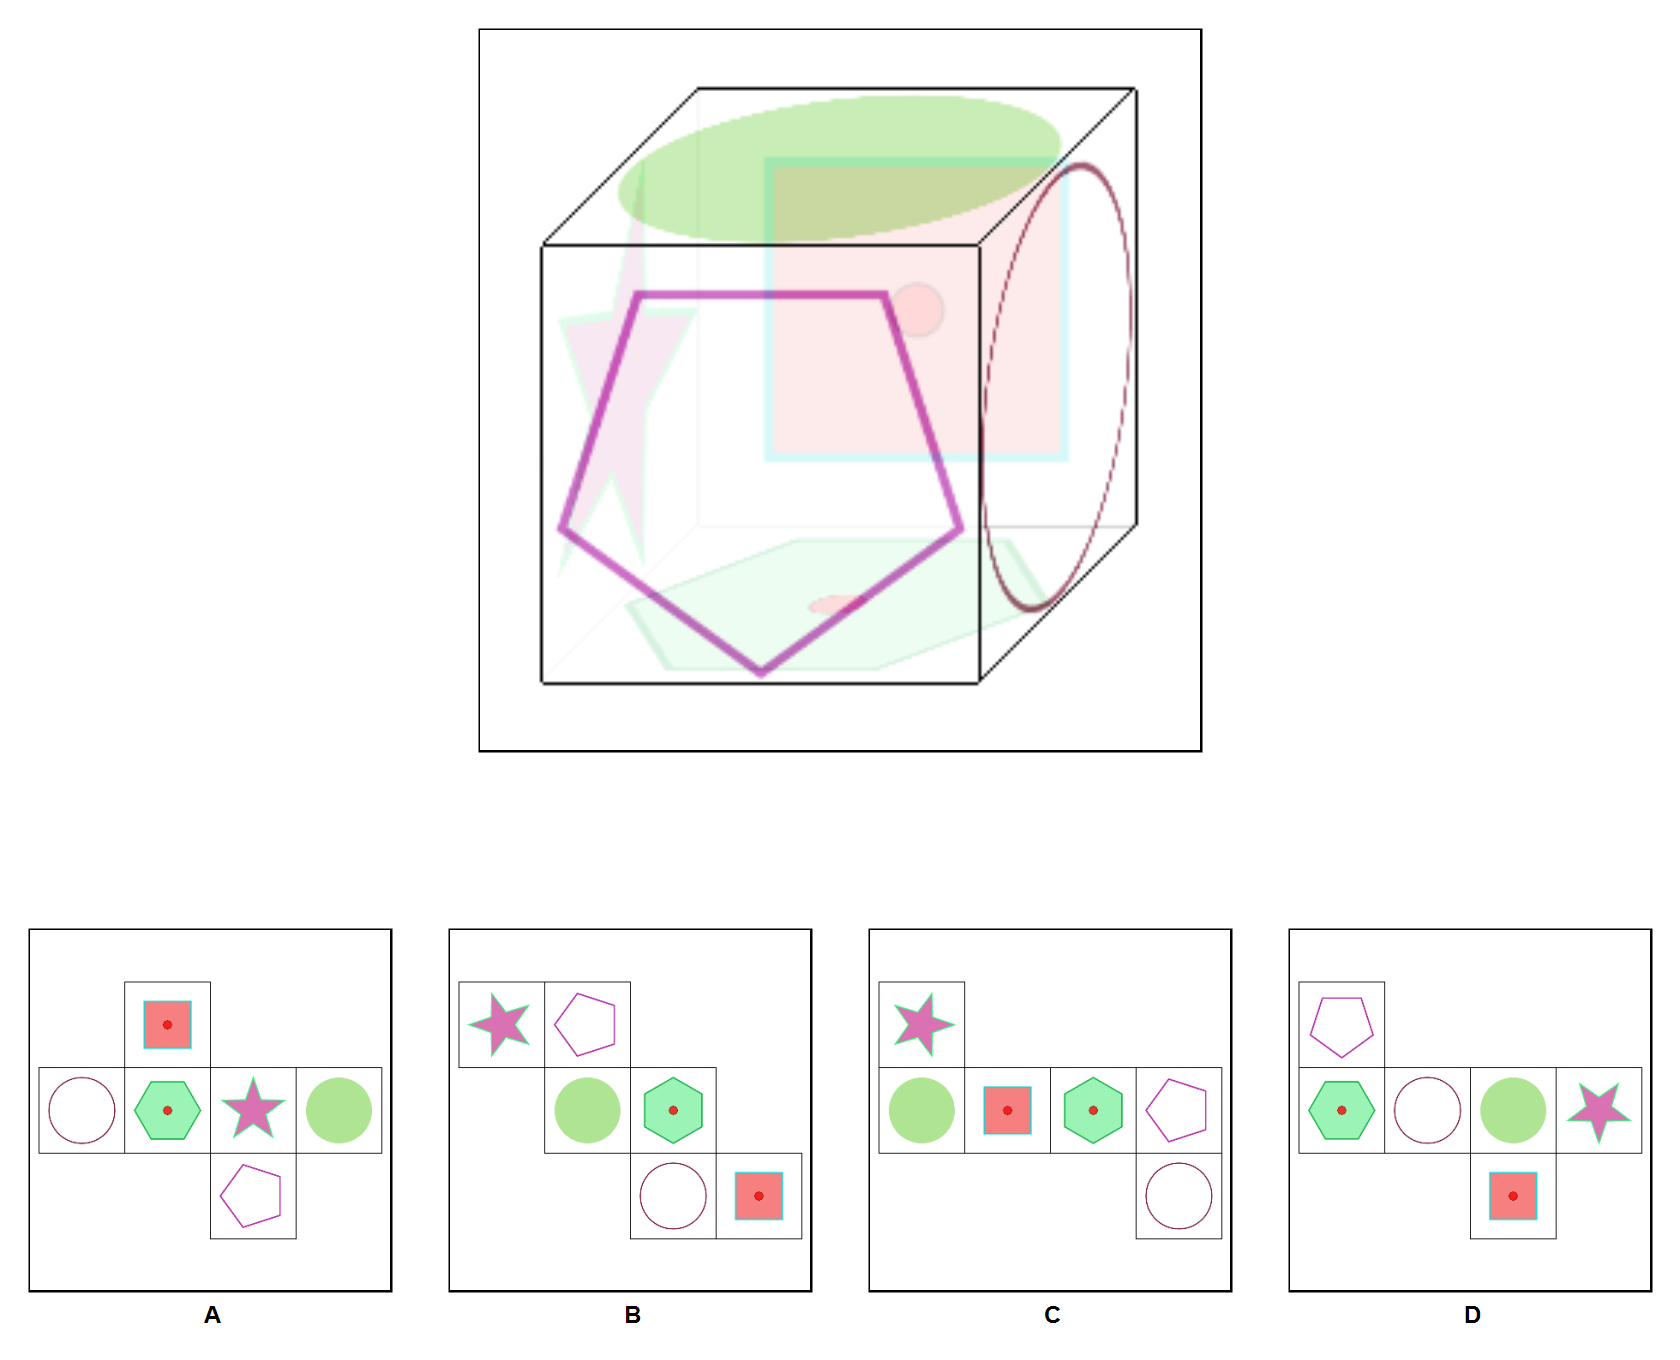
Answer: B